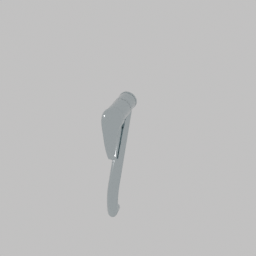
Label: appliances